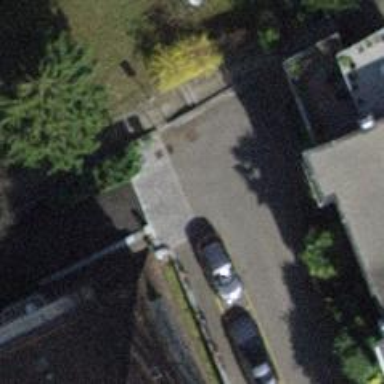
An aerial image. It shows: Sidewalk along the footway.